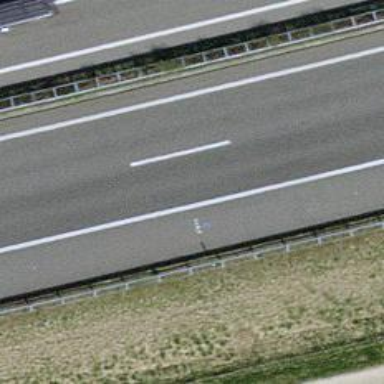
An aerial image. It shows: Asphalt motorway.